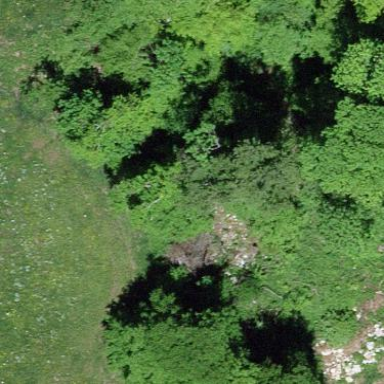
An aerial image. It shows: Forest area.